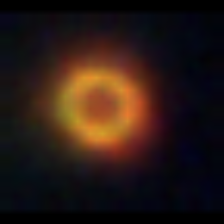
Taxon: Centric
Group: Diatoms